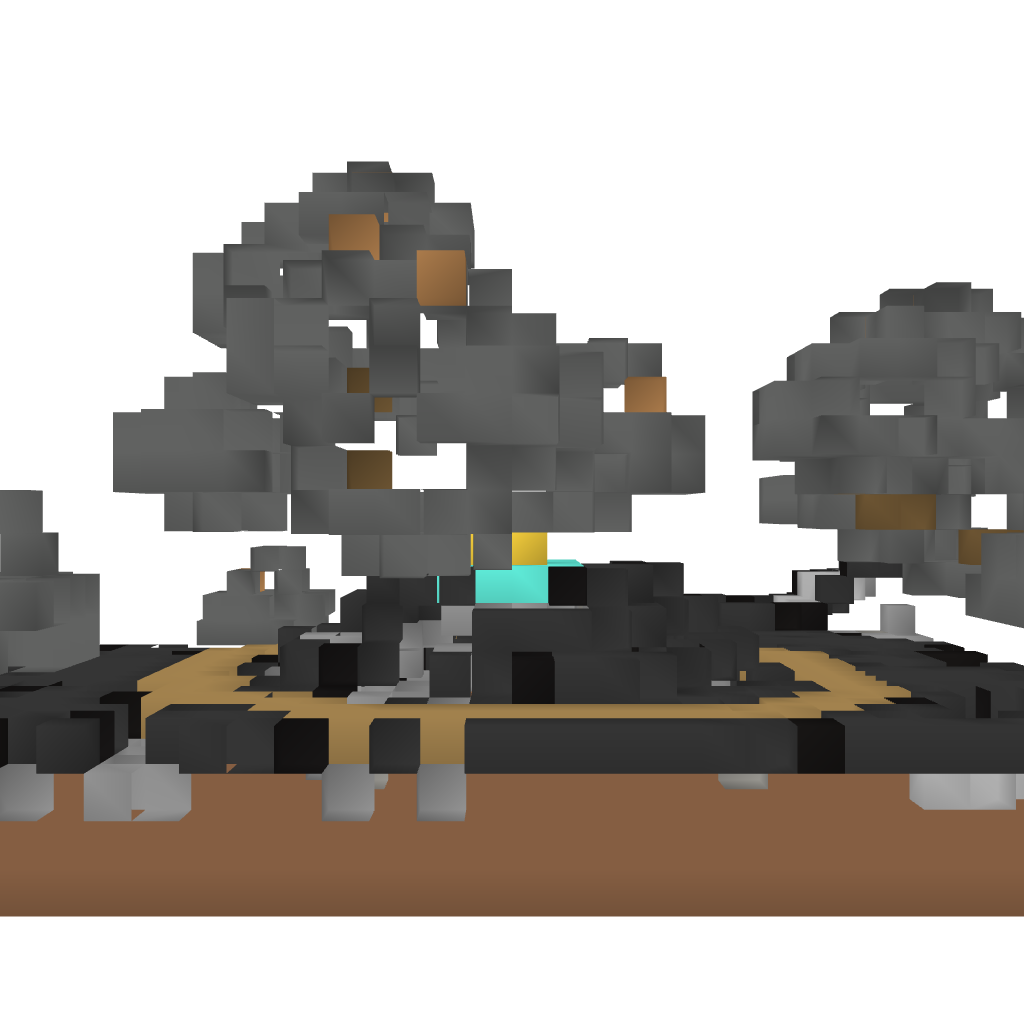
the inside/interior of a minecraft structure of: Grden with WIther Platform